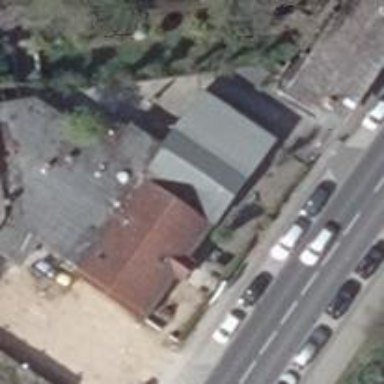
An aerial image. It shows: Restaurant.